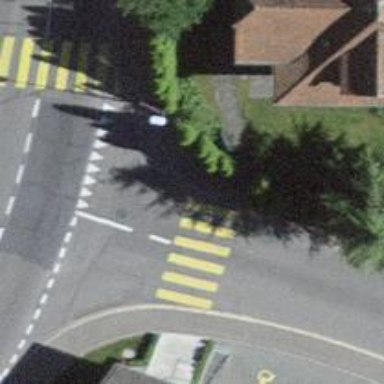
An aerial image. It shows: Uncontrolled zebra crossing on the road.